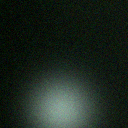
Screen state: off